Question: TableView with automatically calculated heights:
'''
self.tableView.sectionHeaderHeight = UITableViewAutomaticDimension;
self.tableView.rowHeight = UITableViewAutomaticDimension;
self.tableView.estimatedRowHeight = 152.0;
self.tableView.estimatedSectionHeaderHeight = 50.0;
'''
Whenever the fetched results controller updates its data the tableview is reloaded:
'''
- (void)controllerDidChangeContent:(NSFetchedResultsController *)controller {
[self.tableView reloadData];
}
'''
The cell is configured using a Xib. The first label is pinned to the top of the cell, each following label is pinned to the top of the label above it and the label at the bottom is pinned to the bottom of the cell.
Each time i set a "Favourite" property on an item in the table view, the fetched results controller is fired to reload the table and the scroll position is changed. It is this change in the scroll position that i am trying to fix.
If i use fixed cell heights it resolves the issue BUT i require UITableViewAutomaticDimension because the first label can wrap over two lines and the remaining labels may or may not be present.
Note - As i select the Fav button it sets the fav property in Core data and reloads the table. Why is the table jumping around?

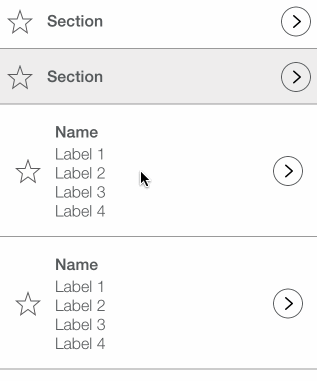
Answer: It happens because of the following sequence:
1. UITableView initialized and showing 5 cells. Height of each of that cells is known to UITableView. It asks its delegate for exact height before displaying each cell by calling a method -tableView:heightForRowAtIndexPath:.
2. UITableView scrolled exactly 3 cells from top. Heights of this cells are known to be exactly [60, 70, 90] = 220 summarily. UITableView's contentOffset.y is now 220.
3. UITableView gets reloaded. It purges all its knowledge about cells. It now still knows its contentOffset.y which is 220.
4. UITableView asking its data source about general metrics - number of sections and number of rows in each section.
5. UITableView now beginning to fill its contents. First it needs to know size of its contents to correctly size and position its scroll indicators. It also needs to know which objects - table header, section headers, rows, section footers and table footer - it should display according to its current bounds, which position is also represented by contentOffset. To begin placing that visible objects it first needs to skip objects that falls in invisible vertical range of [0...220]. If you haven't provided values for any of estimated... properties and haven't implemented any of tableViewController:estimated...methods then UITableView asks its delegate about exact height of headers, footers and rows by calling appropriate delegate methods such as -tableView:heightForRowAtIndexPath:. And if your delegate reports the same number of objects and the same heights for them as before reload, then you will not see any visual changes to position and size of any table elements. Downside of this "strait" behavior became obvious when your table should display large number of rows, lets say 50000. UITableView asks its delegate about height of each of this 50000 rows, and you have to calculate it yourself by measuring your text for each corresponding object, or when using UITableViewAutomaticDimension UITableView doing the same measuring itself, asking its delegate for cells filled with text. Believe me, it's slow. Each reload will cause a few seconds of interface freeze. If you have supplied UITableView with estimated heights, then it will ask its delegate only for heights of currently visible objects. Objects in vertical range of [0...220] are counted by using values provided in estimatedRowHeight or -tableView:estimatedHeightForRowAtIndexPath: for rows and by corresponding methods for section headers and footers. By setting estimatedRowHeight to 60, you telling UITableView to skip three rows (60 * 3 = 180) and to place row 4 with offset of -40 from top visible edge. Hence visual "jump" by 40 pixels up.
A "right" solution here would be not to call 'reloadData'. Reload rows only for changed objects instead, use '-reloadRowsAtIndexPaths:withRowAnimation:'. In case of NSFetchedResultsController + UITableView use this <URL>.